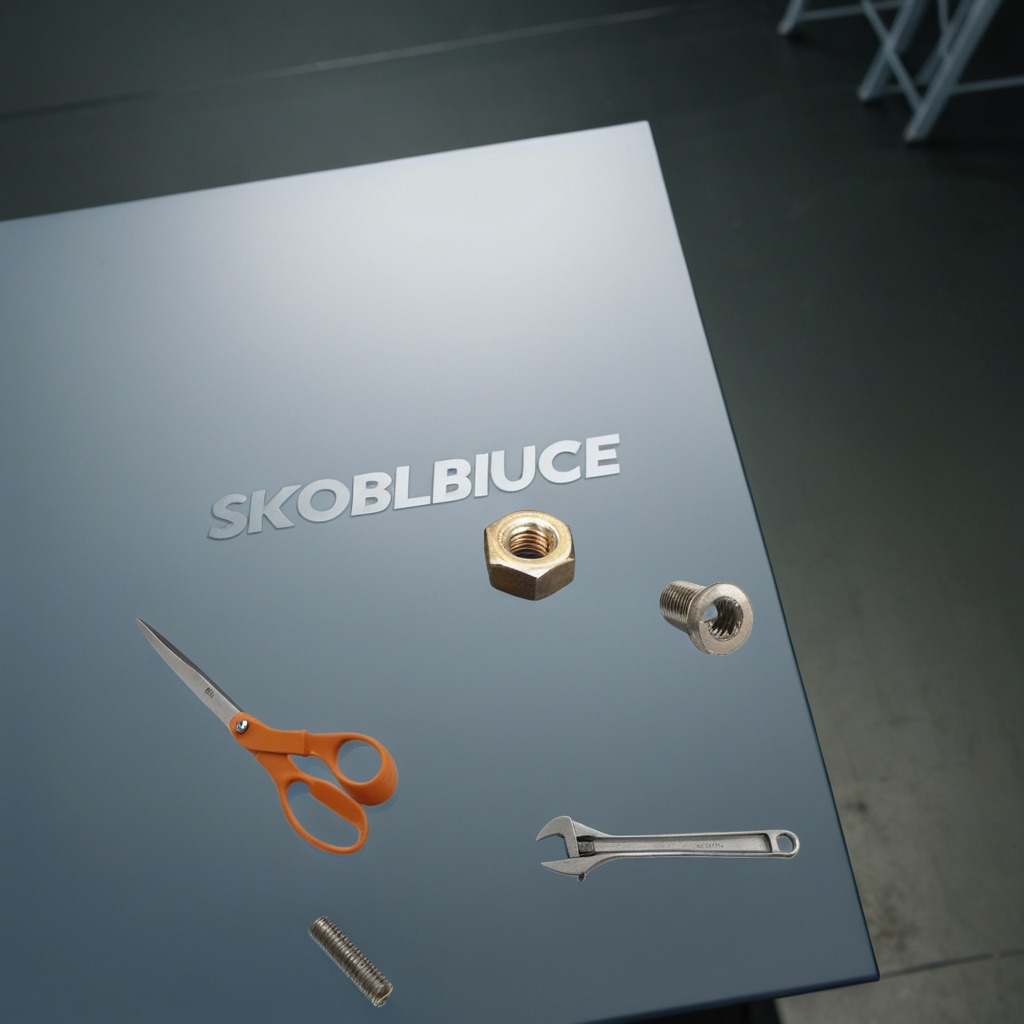
A metal machine screw, a coiled metal spring, a metal nut, a pair of scissors, and a wrench are lying on the toolbox surface.